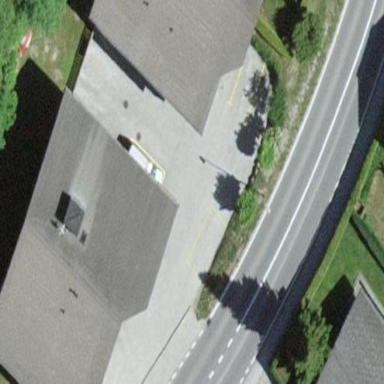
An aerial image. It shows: Residential building.